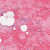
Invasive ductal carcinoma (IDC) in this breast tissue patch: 0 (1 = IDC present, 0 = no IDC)